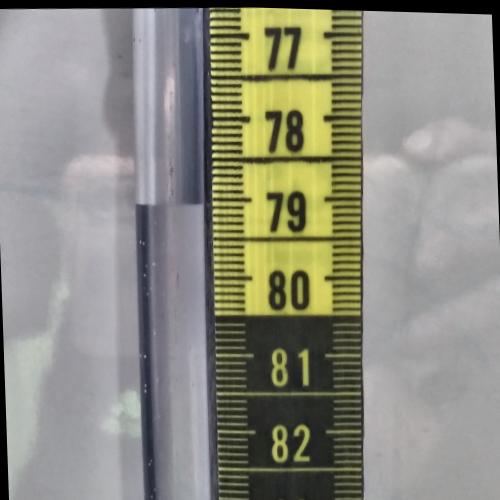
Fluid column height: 79.1 cm